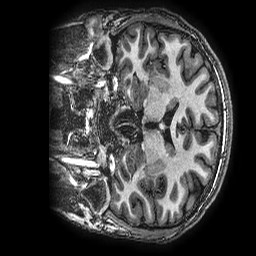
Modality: T1w
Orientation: coronal
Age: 21
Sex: male
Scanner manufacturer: ge
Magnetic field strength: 3 T
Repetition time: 0.00766 s
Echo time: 0.003476 s